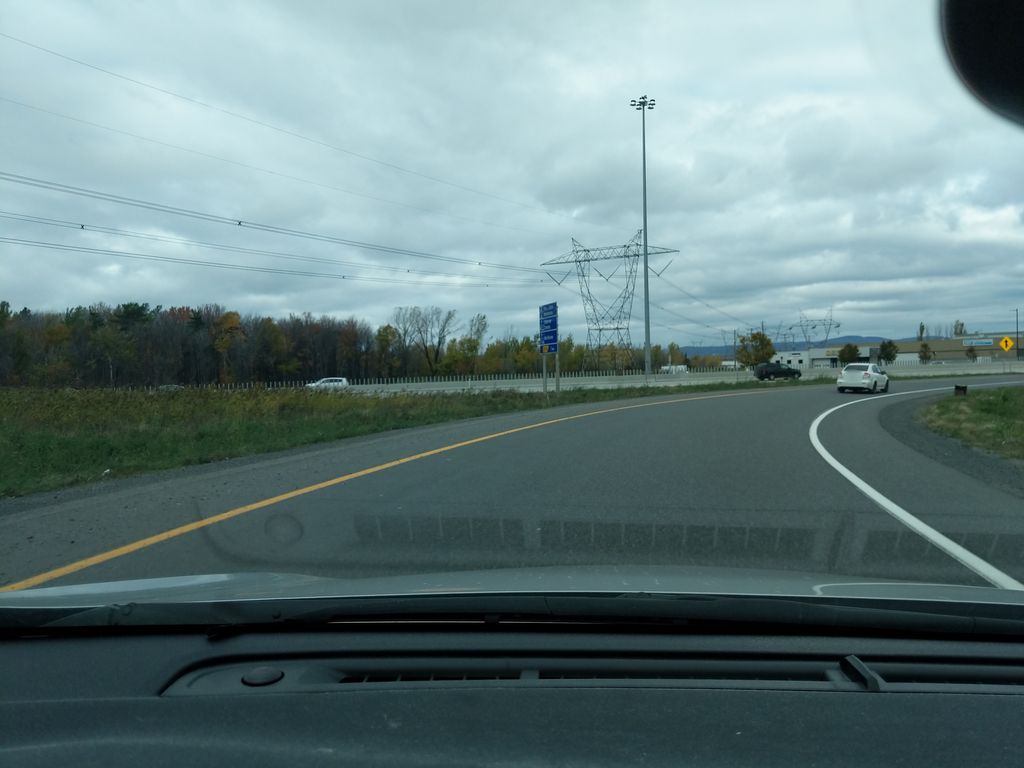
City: quebec_city